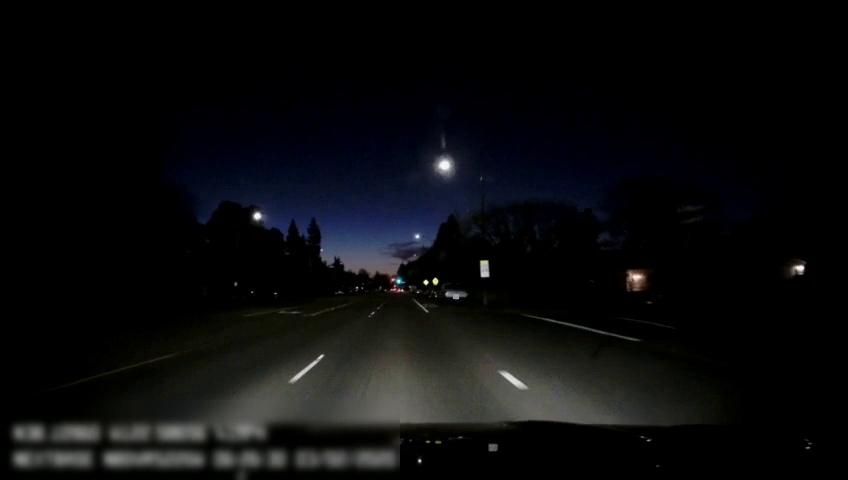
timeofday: Night
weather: Cloudy
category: Drivable Space
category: Vehicles | Truck
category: Lanes | Current Lane
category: Lanes | Current Lane
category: Lanes | Alternate Lane
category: Lanes | Alternate Lane
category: Lanes | Opposite Lane
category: Lanes | Alternate Lane